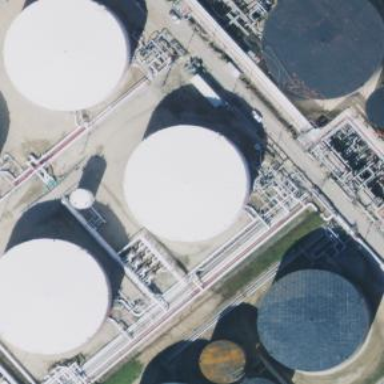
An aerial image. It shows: Storage tank building.